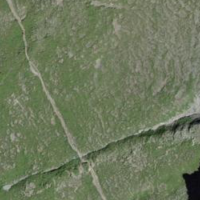
EUNIS habitat code: 26
Species observed at this site:
Dryas octopetala
Hedysarum hedysaroides